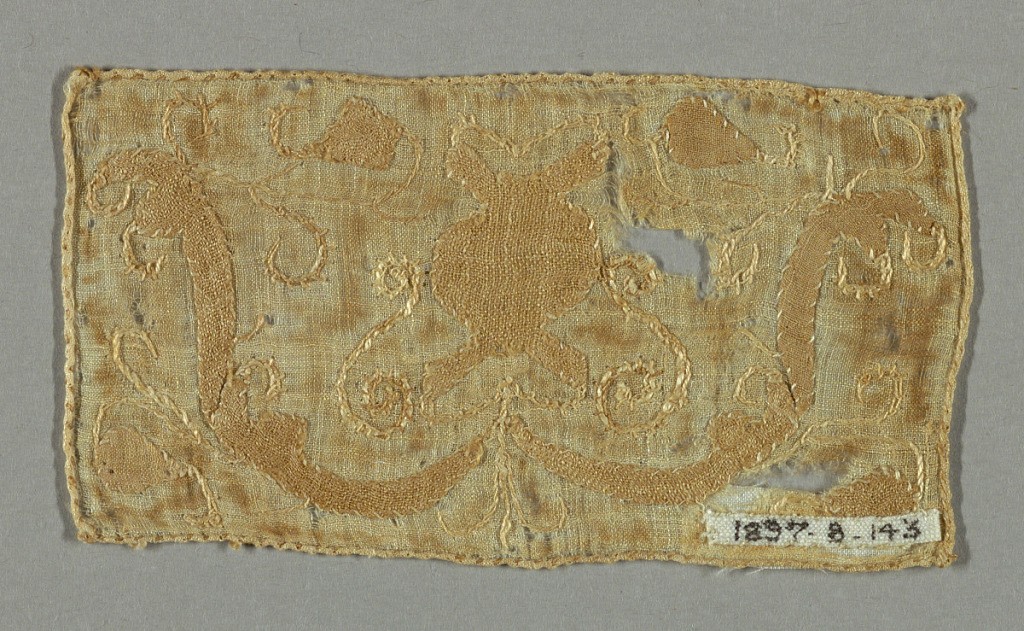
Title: Fragment
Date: early 17th century
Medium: linen Technique: applique and embroidery
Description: Light brown rectangular fragment with a central geometrical form surrounded by scrolling bands.